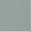
Piece: xx